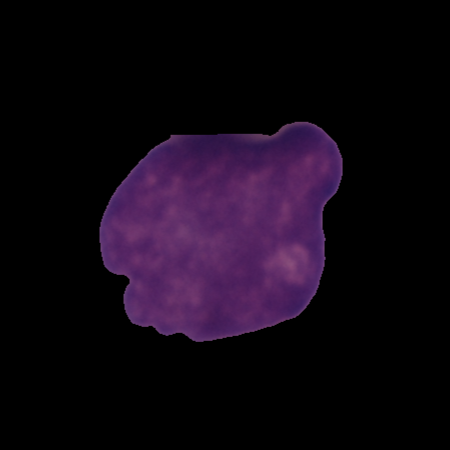
Label: cancer